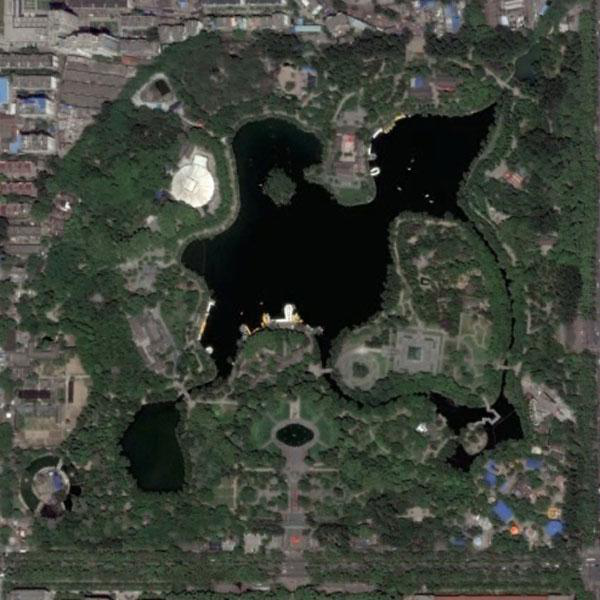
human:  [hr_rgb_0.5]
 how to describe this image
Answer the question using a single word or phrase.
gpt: park